Field crop: tomato
Growth stage: 2
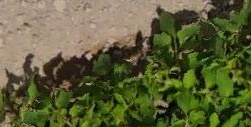
Species: tomato